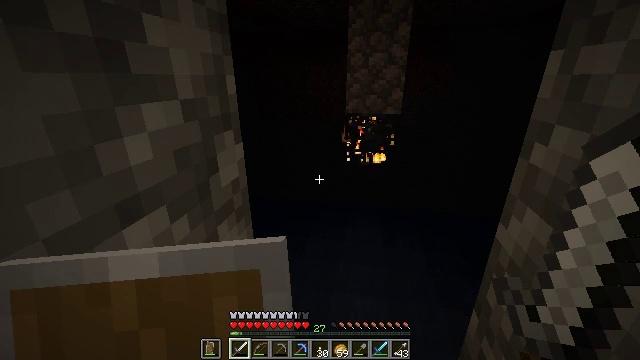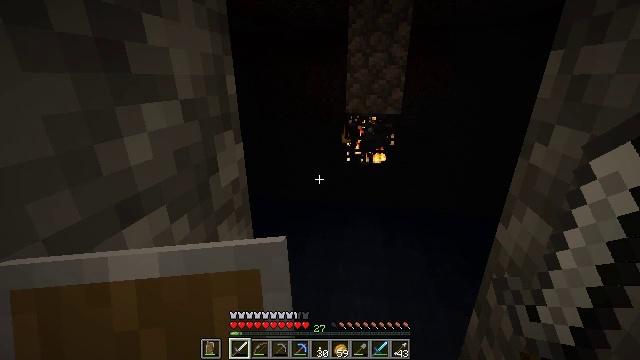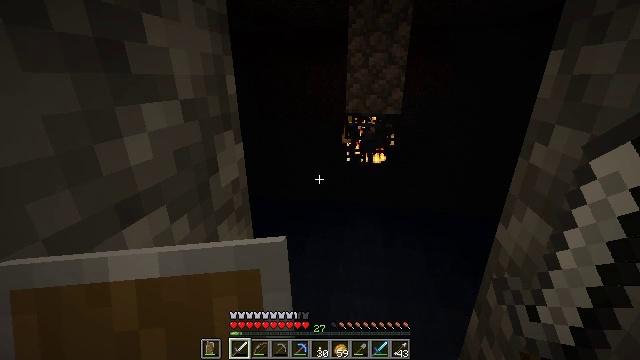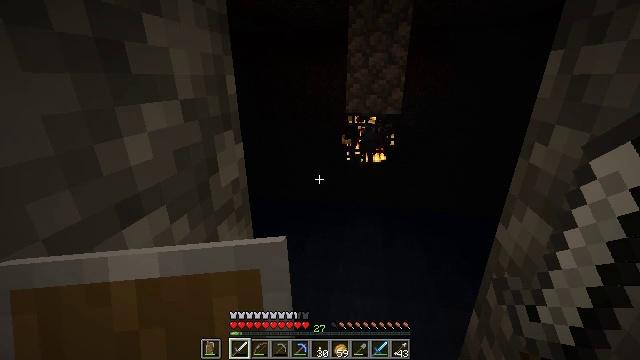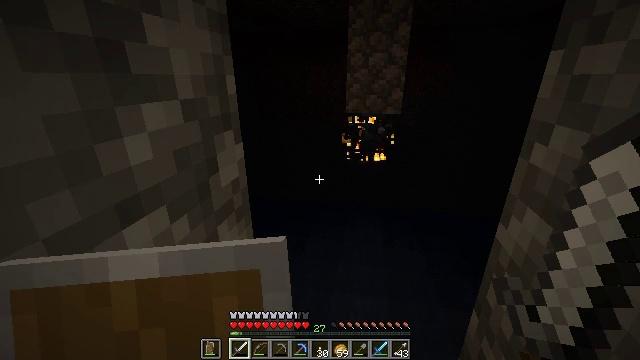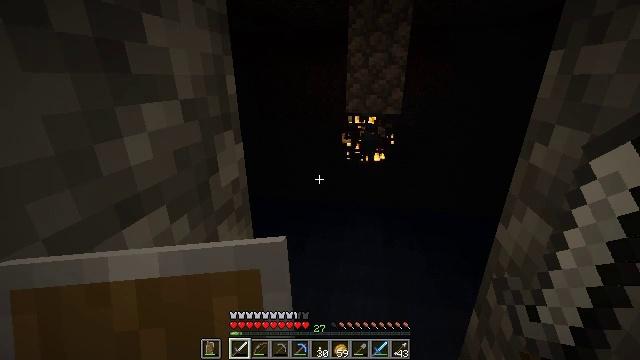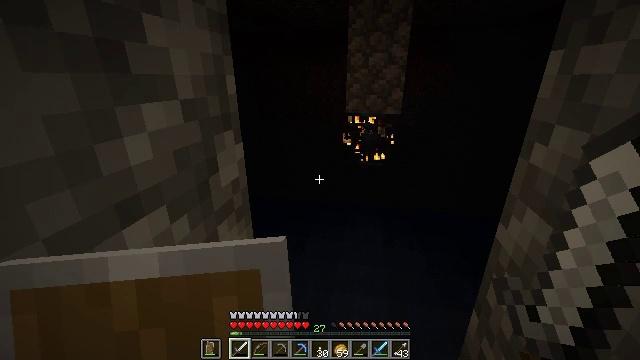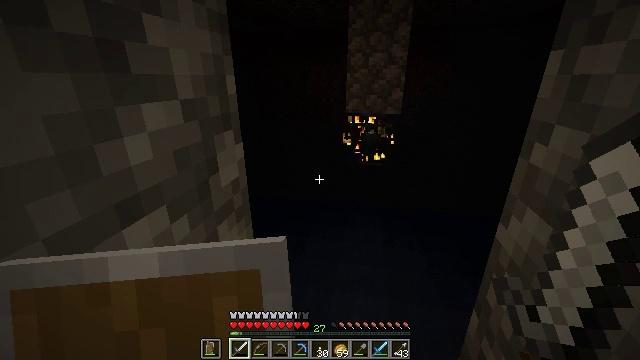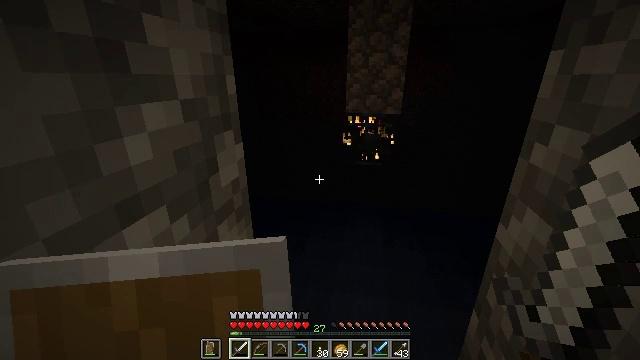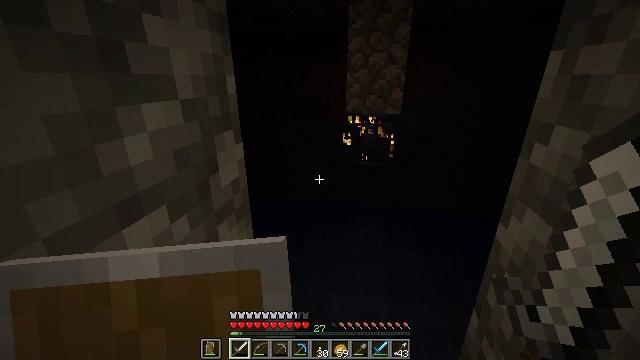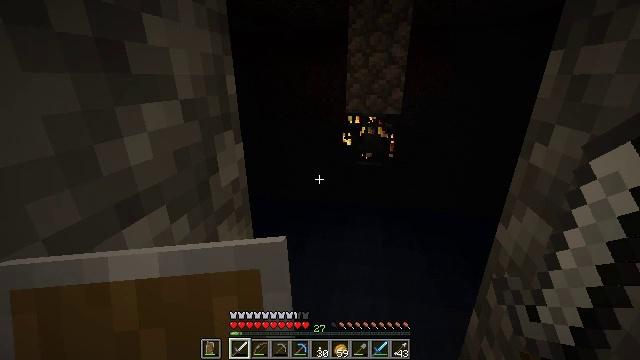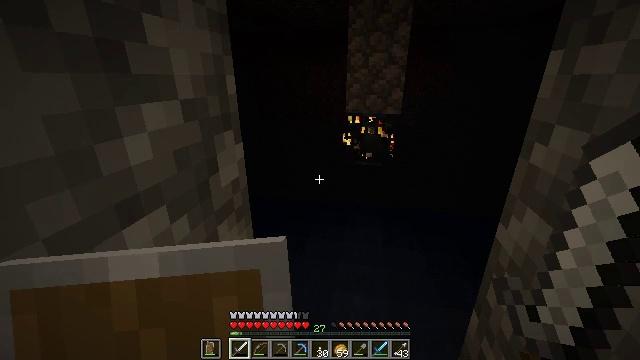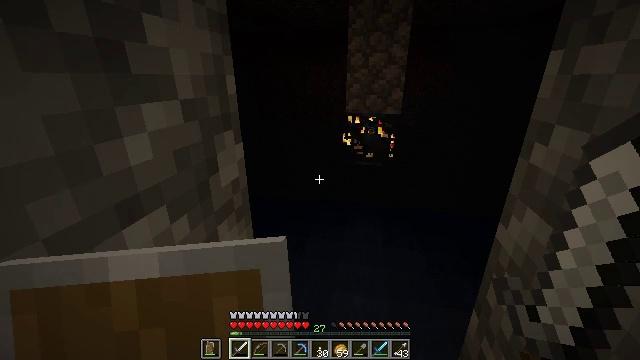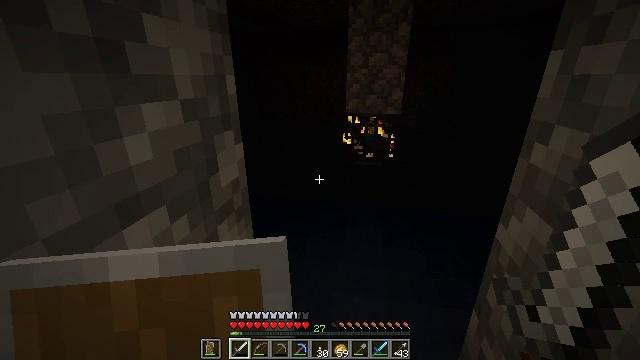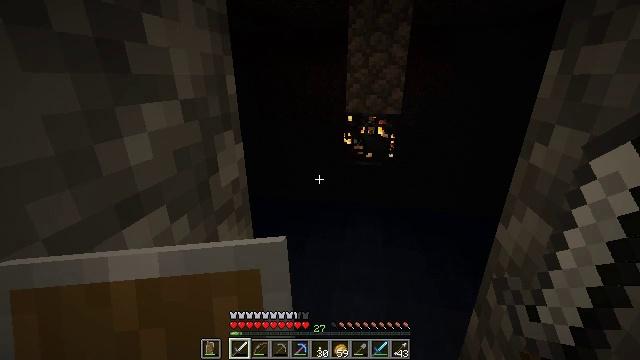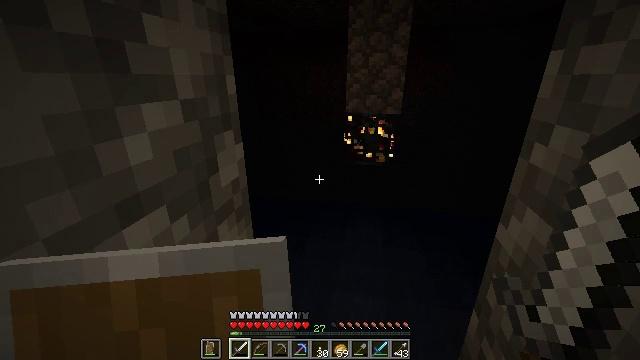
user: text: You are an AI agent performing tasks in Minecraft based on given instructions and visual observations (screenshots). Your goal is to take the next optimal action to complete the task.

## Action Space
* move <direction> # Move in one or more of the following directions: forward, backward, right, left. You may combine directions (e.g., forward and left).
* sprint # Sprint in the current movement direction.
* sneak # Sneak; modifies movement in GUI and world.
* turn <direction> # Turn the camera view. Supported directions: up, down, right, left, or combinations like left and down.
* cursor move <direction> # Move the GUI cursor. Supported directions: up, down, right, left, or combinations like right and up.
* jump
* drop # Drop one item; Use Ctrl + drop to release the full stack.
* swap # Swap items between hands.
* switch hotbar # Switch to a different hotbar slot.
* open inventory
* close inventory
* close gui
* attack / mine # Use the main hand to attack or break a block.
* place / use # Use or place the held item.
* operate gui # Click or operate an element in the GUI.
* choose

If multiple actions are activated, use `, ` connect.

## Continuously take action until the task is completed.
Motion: motion action
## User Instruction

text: Remove an iron sword from the inventory.
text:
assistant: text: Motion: no_op
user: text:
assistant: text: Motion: no_op
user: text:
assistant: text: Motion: no_op
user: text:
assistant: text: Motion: no_op
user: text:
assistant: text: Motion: no_op
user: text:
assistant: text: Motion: no_op
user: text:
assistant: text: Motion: no_op
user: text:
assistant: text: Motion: no_op
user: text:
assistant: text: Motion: no_op
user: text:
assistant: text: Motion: no_op
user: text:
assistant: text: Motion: no_op
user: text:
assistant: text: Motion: no_op
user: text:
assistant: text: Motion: no_op
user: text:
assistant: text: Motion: no_op
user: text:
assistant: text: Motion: no_op
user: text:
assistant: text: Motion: no_op
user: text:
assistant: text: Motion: no_op
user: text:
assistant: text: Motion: no_op
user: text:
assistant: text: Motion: no_op
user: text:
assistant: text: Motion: no_op
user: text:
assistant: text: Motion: no_op
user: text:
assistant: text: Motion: no_op
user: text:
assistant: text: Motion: no_op
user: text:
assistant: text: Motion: no_op
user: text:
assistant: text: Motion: no_op
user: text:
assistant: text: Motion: no_op
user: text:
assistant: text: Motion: no_op
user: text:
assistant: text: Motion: no_op
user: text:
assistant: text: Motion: no_op
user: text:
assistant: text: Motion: no_op